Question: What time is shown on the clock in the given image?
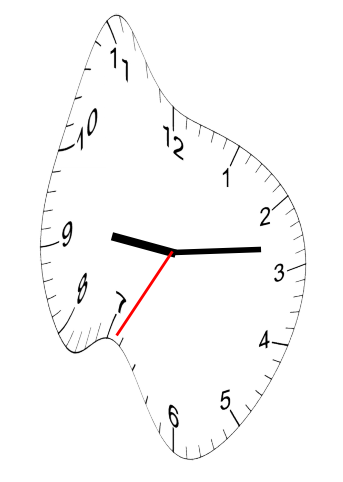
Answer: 09:13:35